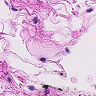
Metastatic tissue present: no